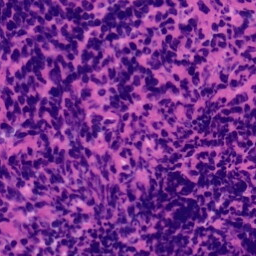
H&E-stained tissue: Tonsil